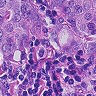
Metastatic tissue present: yes